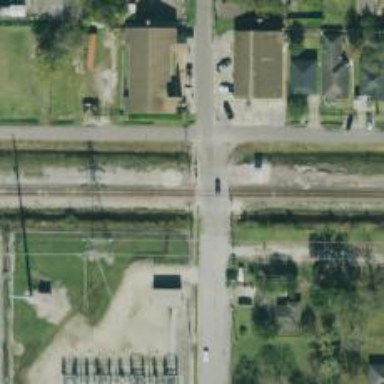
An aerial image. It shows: Railway crossing with lights and diagonal stripes.